Question: Is it possible to add custom file attribute in file Properties preferably using Java, otherwise C#?
Custom fields I want to do is
1. Don't let the file copy. (But it can be modified)
2. Don't let the file attach to anything that that connects to network.
Here you can see below Where I want to add these attributes.

First question is can I actually do this? If yes then how? Any Idea will be really appreciated.
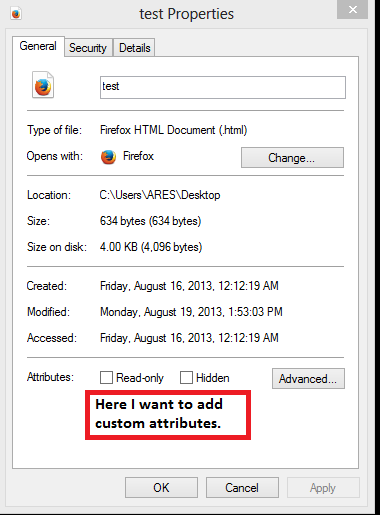
Answer: No, not really. File Custom Properties were added in Vista, but they are really just metadata related to files (of a given extension) plus some COM interfaces to show them to the user, etc. I.e., you can index properties, display them, edit them, etc. but properties won't be able to keep a file from being read (and thus copied).
If you are interested, your can review the MS docs for file properties <URL>